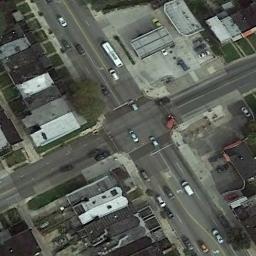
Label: intersection